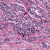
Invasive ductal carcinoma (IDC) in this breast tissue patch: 1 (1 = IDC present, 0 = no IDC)